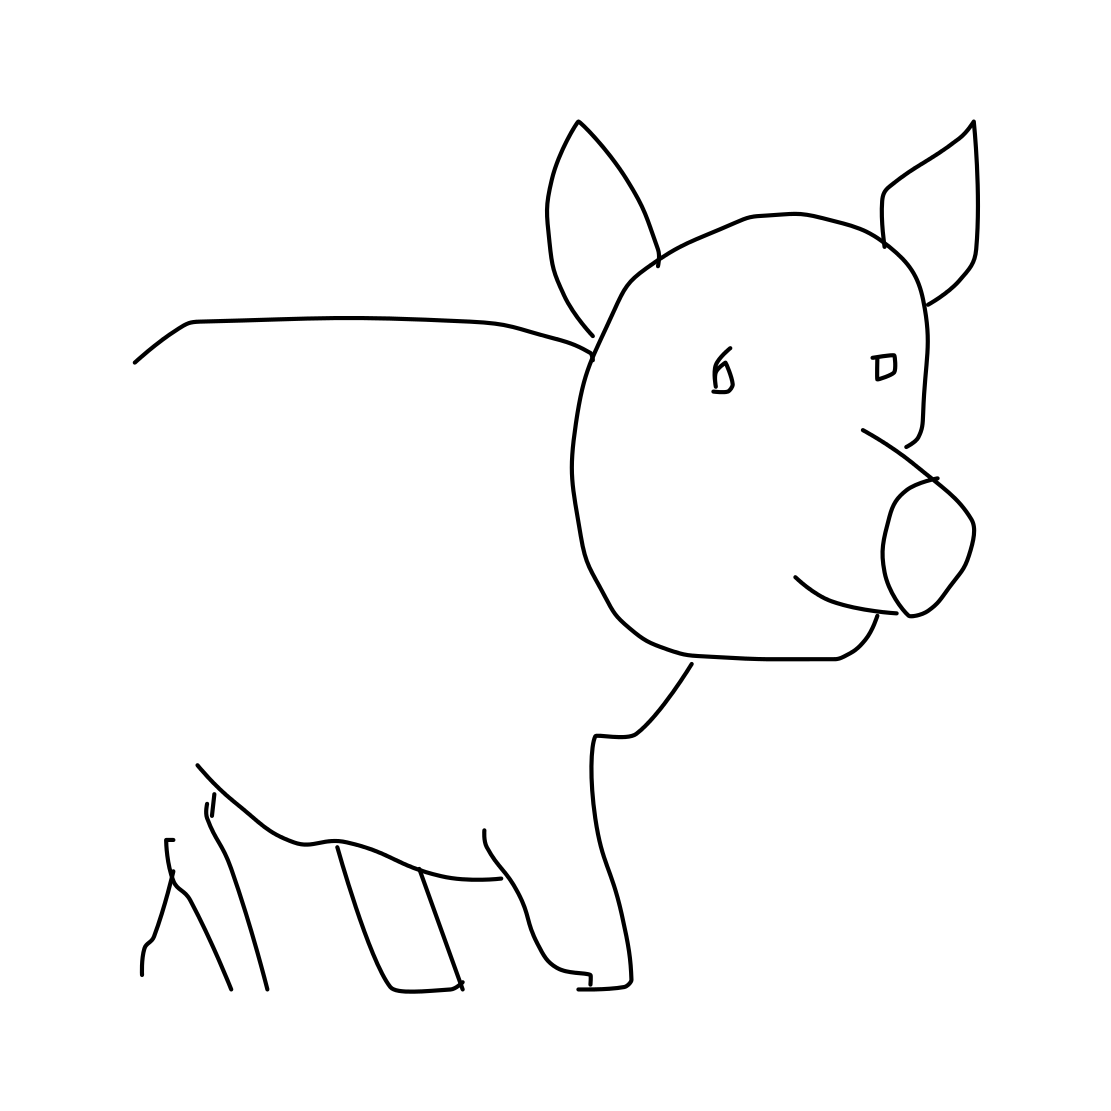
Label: pig